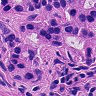
Metastatic tissue present: yes